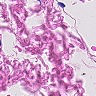
Metastatic tissue present: no